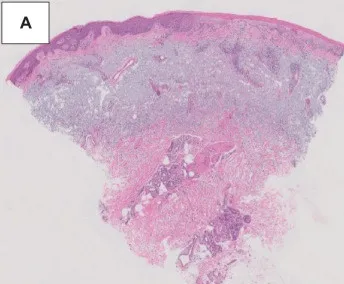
ICI-induced SCLE histopathologic appearance. Histopathologic sections of a hematoxylin and eosin-stained skin biopsy revealed vacuolar interface change along the dermal-epidermal junction associated with dyskeratotic keratinocytes and a perivascular lymphocytic infiltrate at 20x.
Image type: pathology (h&e)